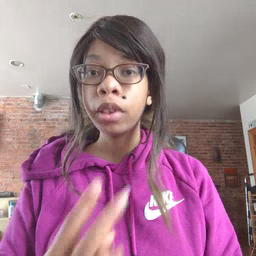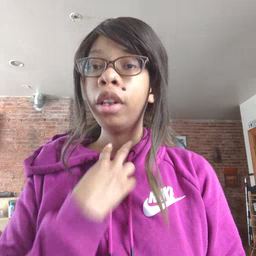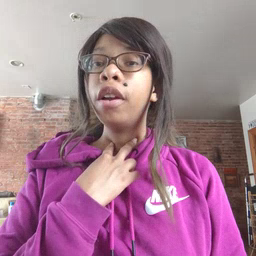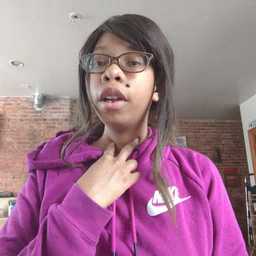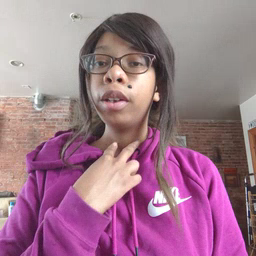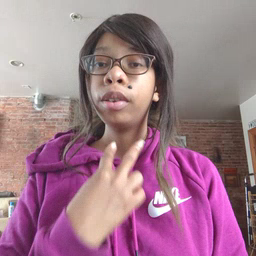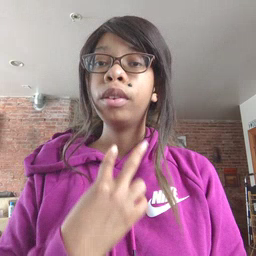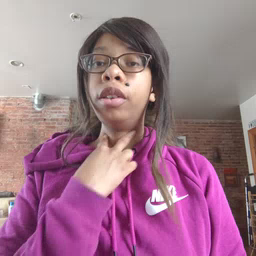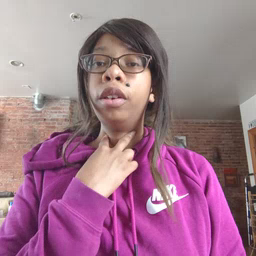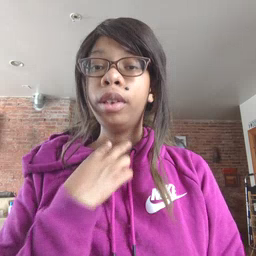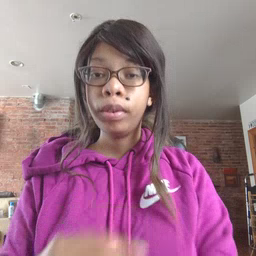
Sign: stuck